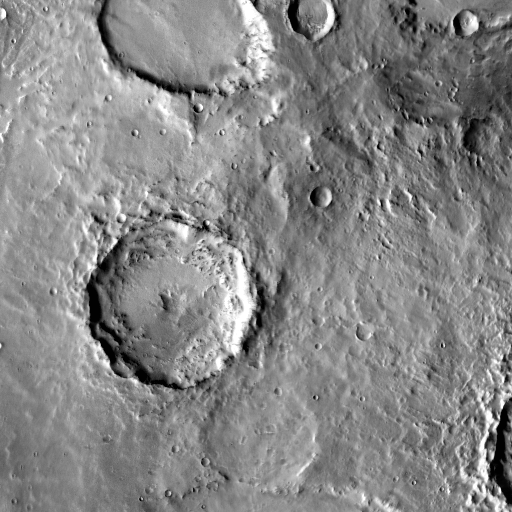
Crater classes present: Background, Other, Buried, Secondary